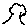
Label: tree